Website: lowes
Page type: delivery-shipping
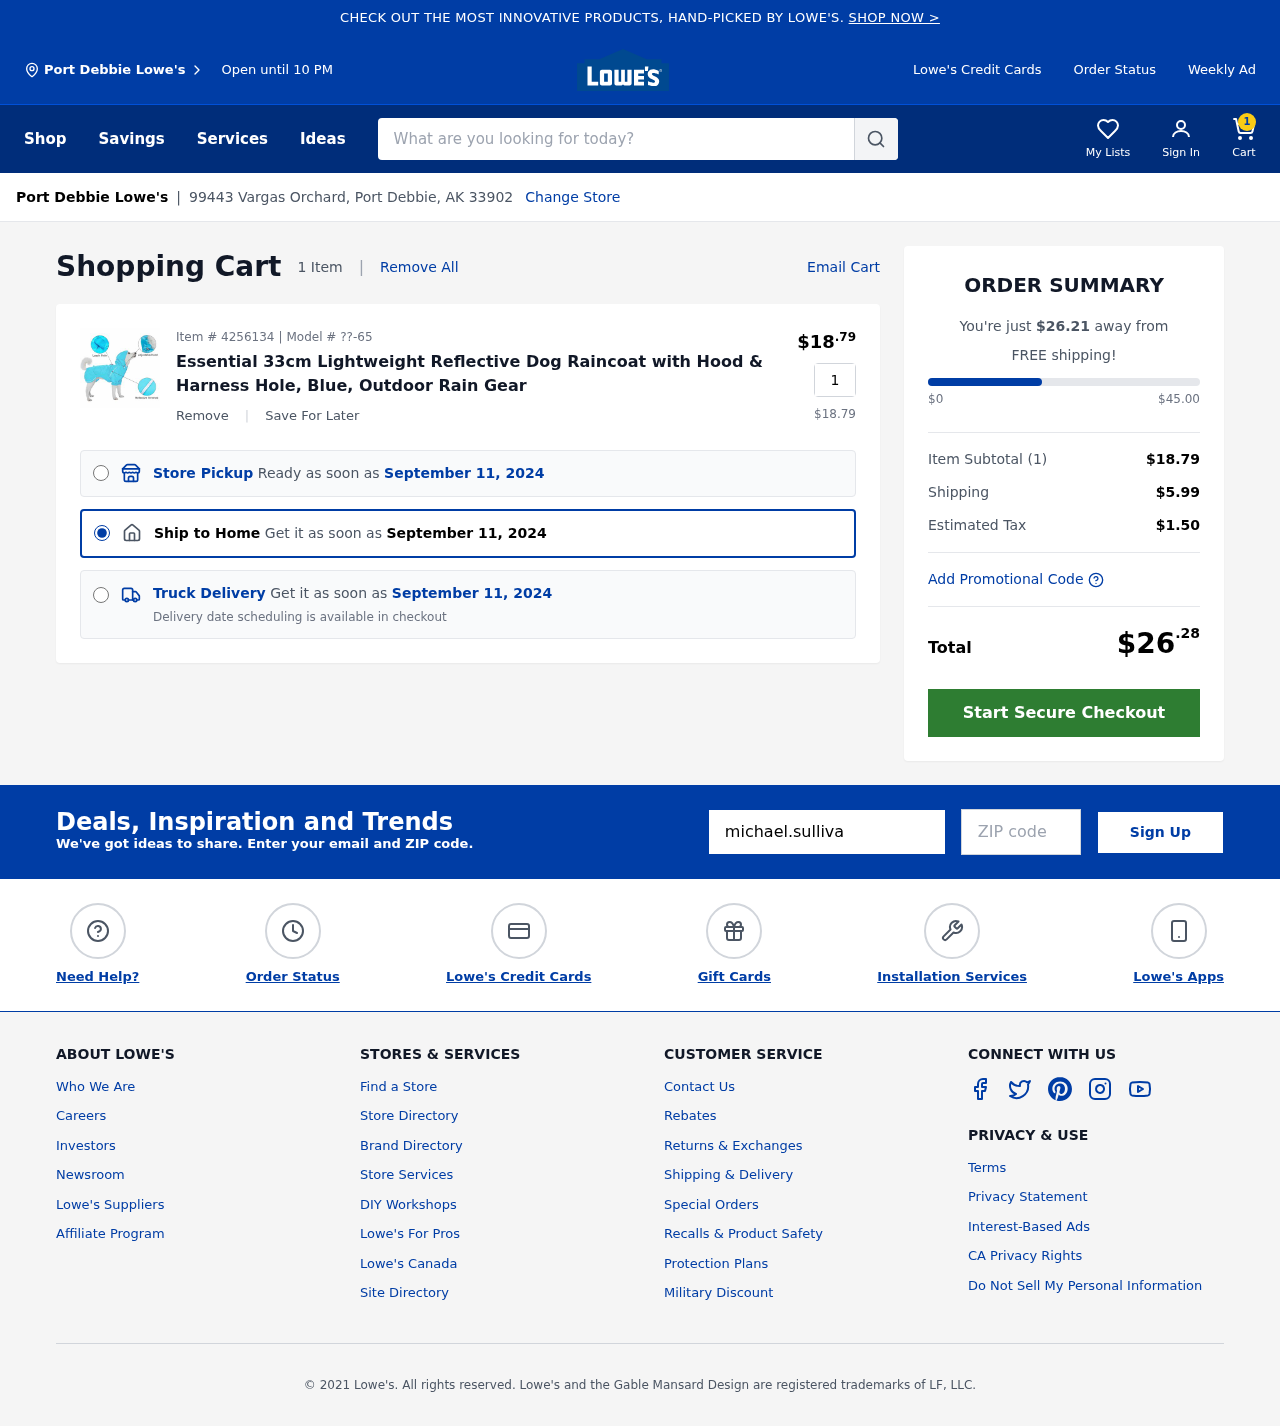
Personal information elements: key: PII_CITY
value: Port Debbie
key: PII_EMAIL
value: michael.sullivan@hotmail.com
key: PII_POSTCODE
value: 33902
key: PII_STREET
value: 99443 Vargas Orchard
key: PII_CITY2
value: Port Debbie
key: PII_CITY_STATE_ZIP
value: Port Debbie, AK 33902
Product elements: key: PRODUCT1_NAME
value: Essential 33cm Lightweight Reflective Dog Raincoat with Hood & Harness Hole, Blue, Outdoor Rain Gear
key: PRODUCT1_PRICE
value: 18.79
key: PRODUCT1_QUANTITY
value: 1
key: PRODUCT1_MODEL
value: ??-65
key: PRODUCT1_PRICE2
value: $18.79
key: PRODUCT1_ITEM_NUMBER
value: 4256134
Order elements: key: ORDER_NUM_ITEMS
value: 1
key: ORDER_DELIVERY_DATE
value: September 11, 2024
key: ORDER_DELIVERY_DATE2
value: September 11, 2024
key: ORDER_DELIVERY_DATE3
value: September 11, 2024
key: AMOUNT_TO_FREE_SHIPPING
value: $26.21
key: ORDER_SUBTOTAL
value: $18.79
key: ORDER_SHIPPING_COST
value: $5.99
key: ORDER_TAX
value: $1.50
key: ORDER_TOTAL
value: $26.28
Search elements: key: HEADER_SEARCH
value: What are you looking for today?